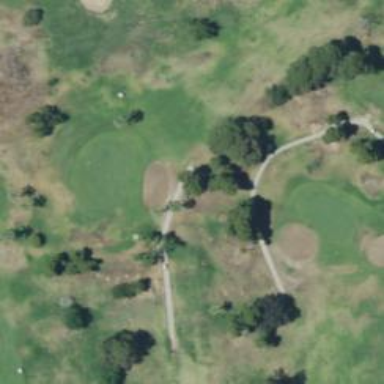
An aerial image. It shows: View of golf hole.